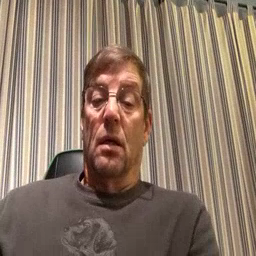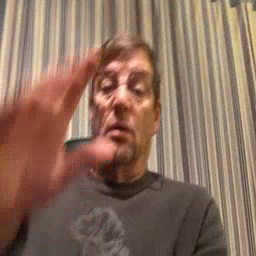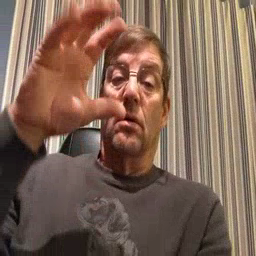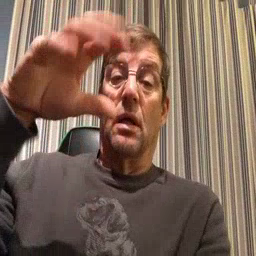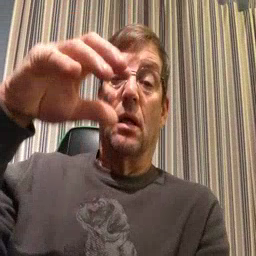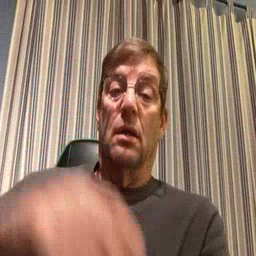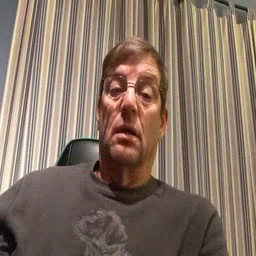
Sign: rain